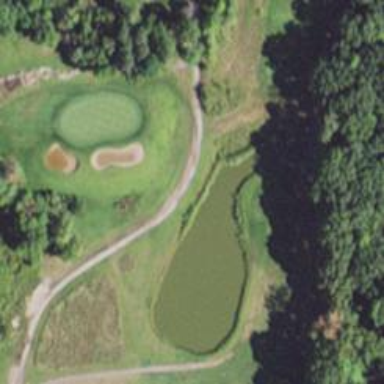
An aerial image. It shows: Scenic view of water hazard on golf course. The natural water feature adds beauty to the landscape.